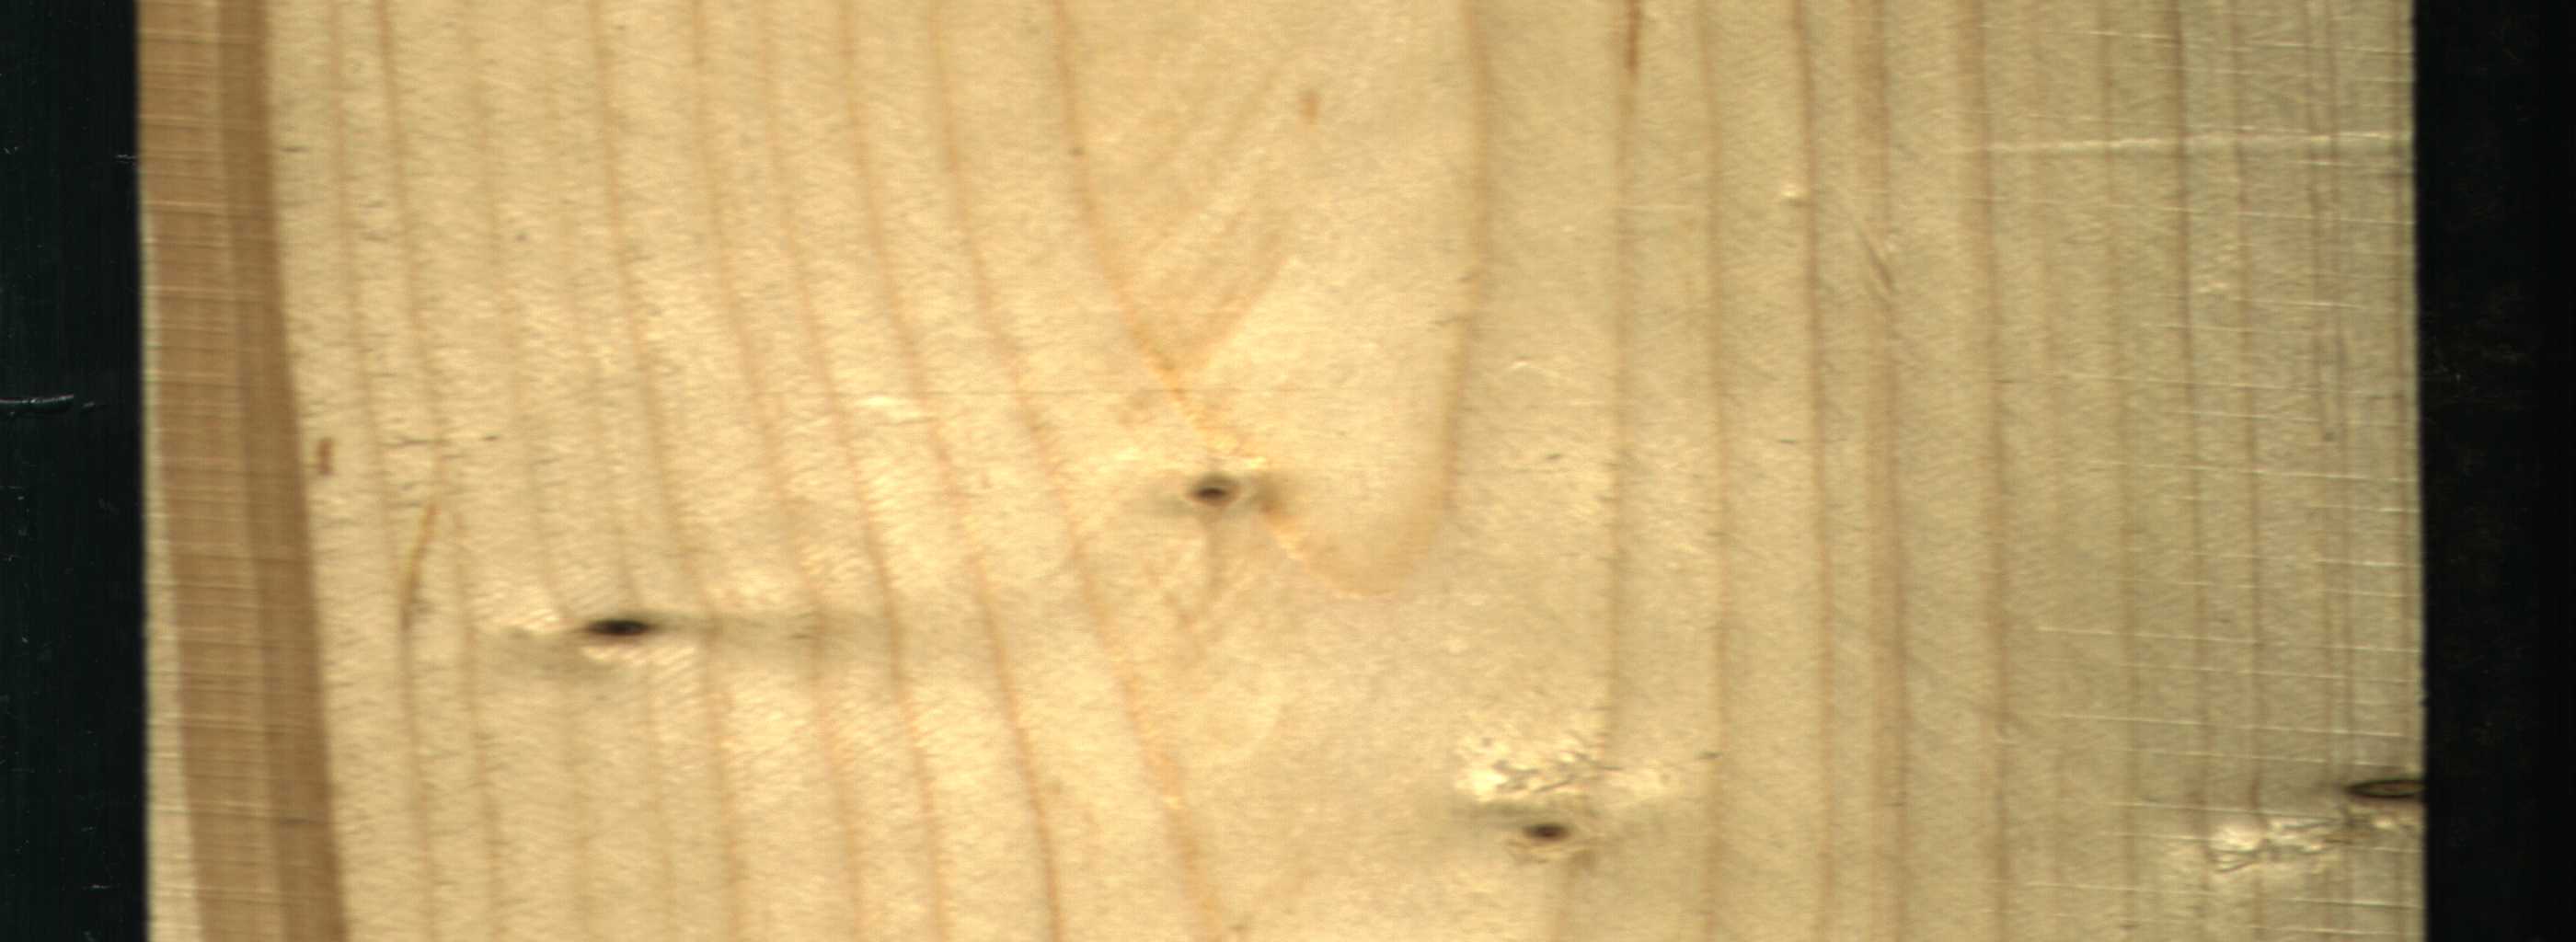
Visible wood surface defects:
Quartzity
Live_Knot
Live_Knot
Live_Knot
Live_Knot